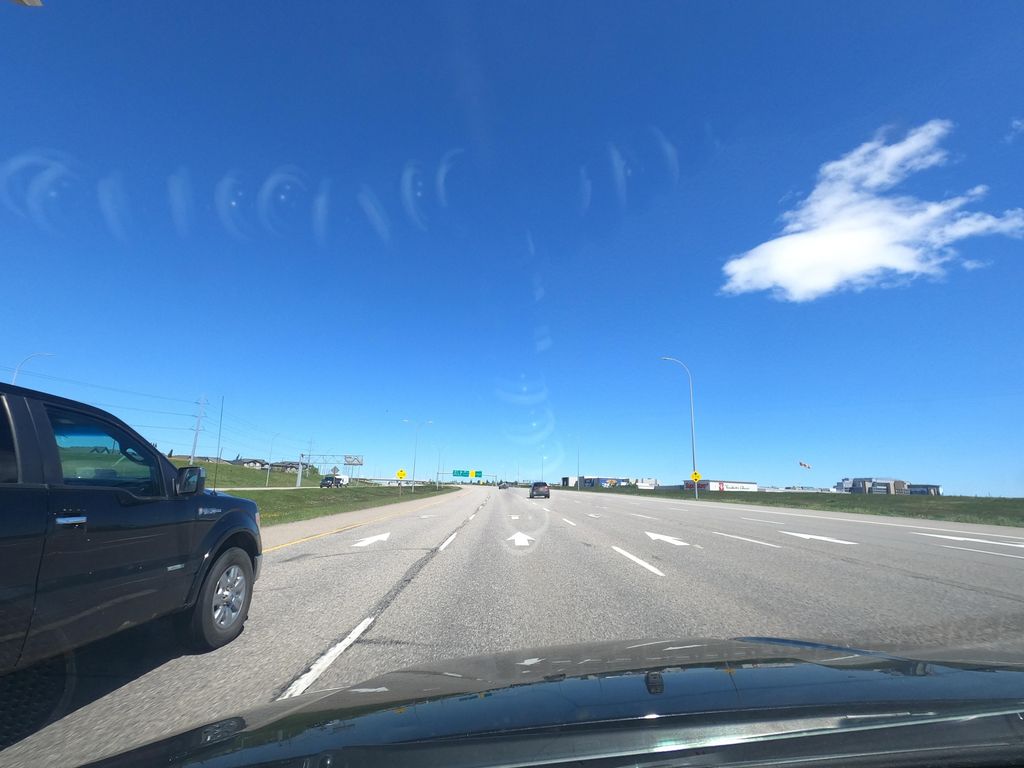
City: calgary